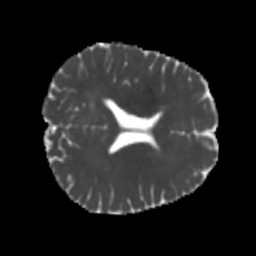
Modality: MD
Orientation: axial
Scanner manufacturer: siemens
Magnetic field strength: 3 T
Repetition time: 4 s
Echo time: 0.0594 s